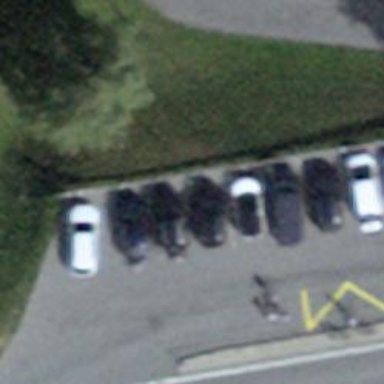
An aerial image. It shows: Parking aisle designated as service road.